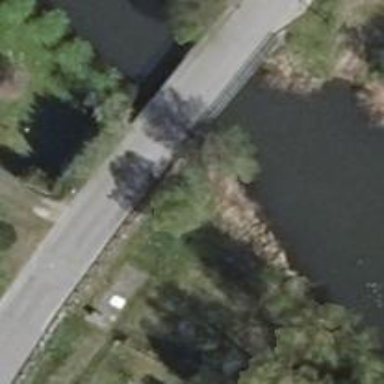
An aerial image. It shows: Unclassified road with bridge.